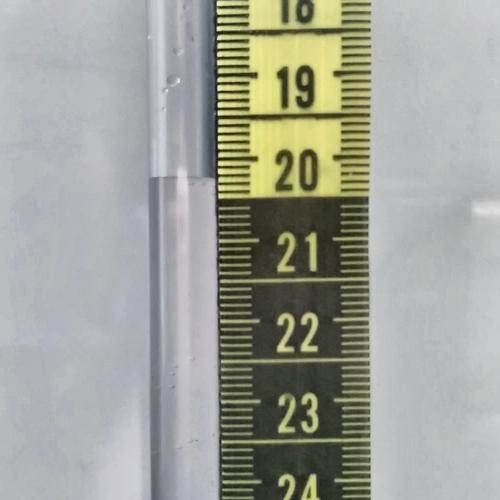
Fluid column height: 20.2 cm